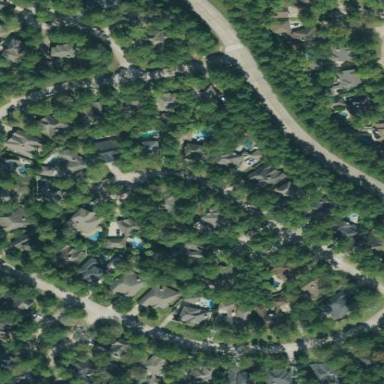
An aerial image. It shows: Residential neighbourhood.